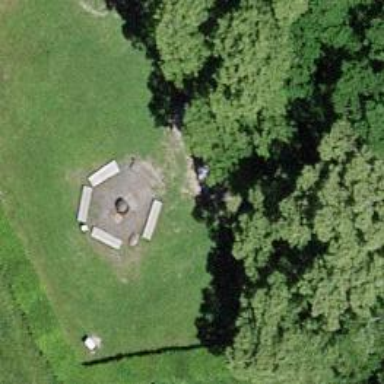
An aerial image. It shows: Picnic site for tourists.